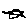
Label: star